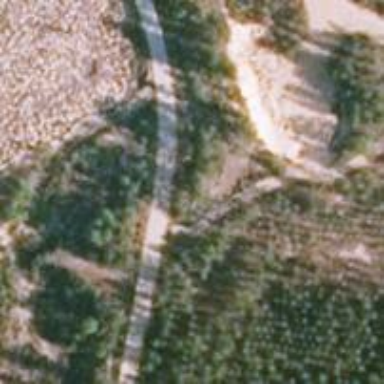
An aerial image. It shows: Unclassified road.